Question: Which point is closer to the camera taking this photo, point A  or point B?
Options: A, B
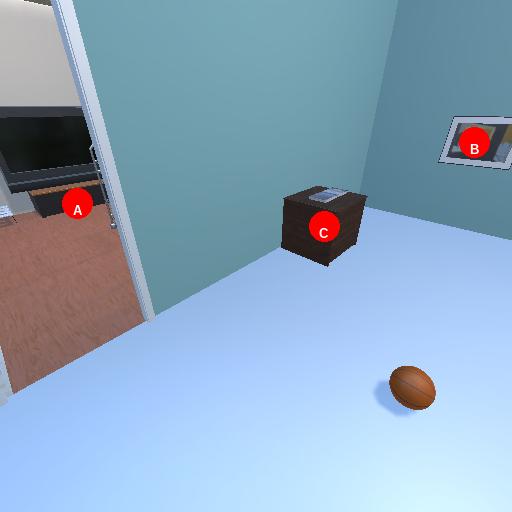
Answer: A